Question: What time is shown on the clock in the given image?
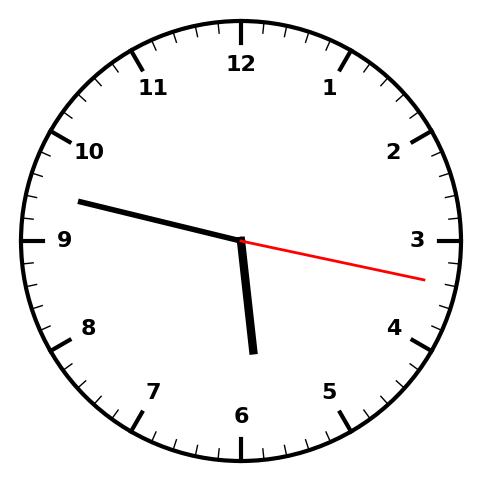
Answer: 05:47:17